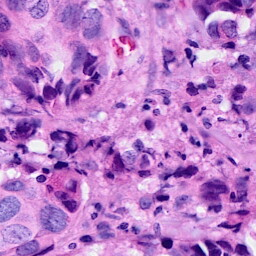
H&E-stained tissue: Breast